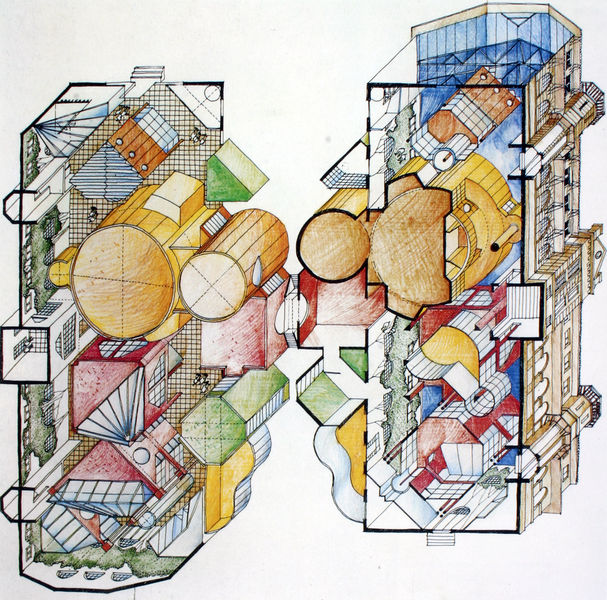
Titel: Isometrie
Künstler: Miguel Angel Roca
Standort: Cordoba (Argentinien)
Institution: Paseo Azul Einkaufszentrum
Schlagwörter: blau, gelb, grün, komposition, ocker, braun, bunt, grau, raum, schwarz, skizze, weiss, rot, zylinder, rund, farbig, moderne, abstrakt, linien, futurismus, maschine, kegel, linie, kreise, entwurf, geometrisch, plan, regale, schrauben, grundriss, aufriss, mechanik, raumplan, lini